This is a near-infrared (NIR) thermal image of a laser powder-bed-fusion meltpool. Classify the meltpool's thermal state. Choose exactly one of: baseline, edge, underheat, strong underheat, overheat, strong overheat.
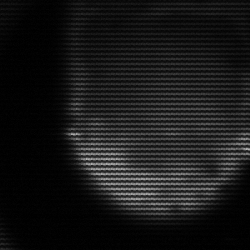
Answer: edge